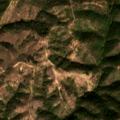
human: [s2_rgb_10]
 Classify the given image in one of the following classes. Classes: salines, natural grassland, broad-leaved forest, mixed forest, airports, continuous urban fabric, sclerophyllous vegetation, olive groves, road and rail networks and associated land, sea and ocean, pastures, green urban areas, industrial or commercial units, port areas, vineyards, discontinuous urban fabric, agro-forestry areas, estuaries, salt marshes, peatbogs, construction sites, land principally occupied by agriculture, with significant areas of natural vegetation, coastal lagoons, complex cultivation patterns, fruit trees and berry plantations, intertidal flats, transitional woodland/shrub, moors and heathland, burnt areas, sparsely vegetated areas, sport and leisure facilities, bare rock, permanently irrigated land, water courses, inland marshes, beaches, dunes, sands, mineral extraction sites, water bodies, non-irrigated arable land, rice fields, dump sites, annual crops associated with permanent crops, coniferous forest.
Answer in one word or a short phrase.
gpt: non-irrigated arable land, agro-forestry areas, broad-leaved forest, transitional woodland/shrub